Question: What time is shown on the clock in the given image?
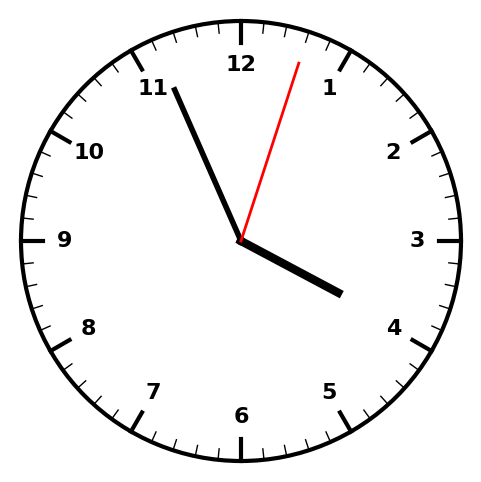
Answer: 03:56:03